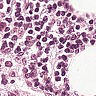
Metastatic tissue present: no